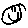
Label: smiley face